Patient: sex F, age 58
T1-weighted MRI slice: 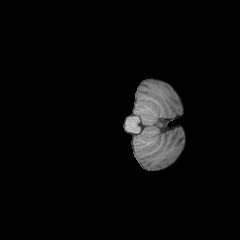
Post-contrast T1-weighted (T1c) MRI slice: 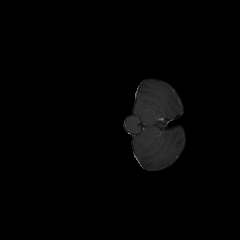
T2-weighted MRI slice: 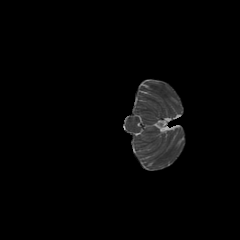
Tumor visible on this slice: no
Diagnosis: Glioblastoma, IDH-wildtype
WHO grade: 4